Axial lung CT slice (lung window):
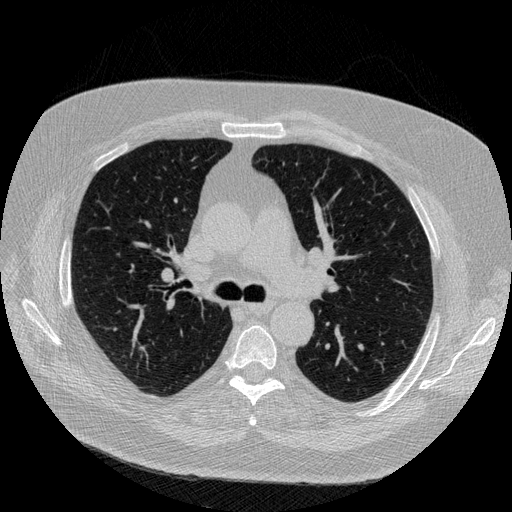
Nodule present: no